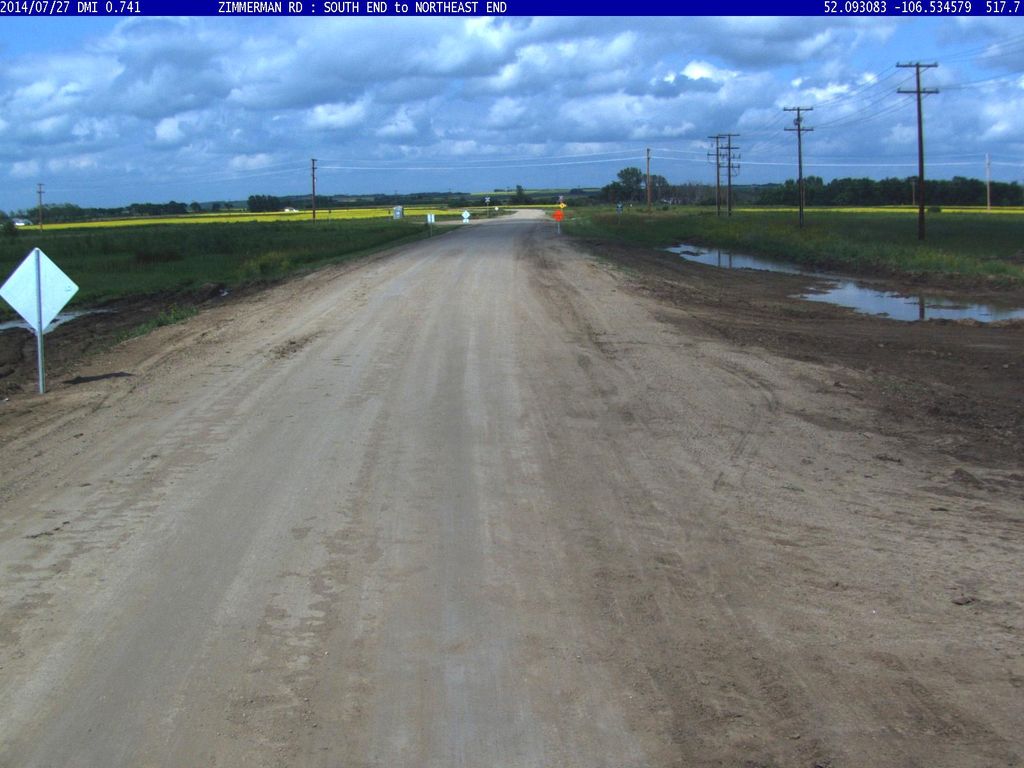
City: saskatoon